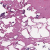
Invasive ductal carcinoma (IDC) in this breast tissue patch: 0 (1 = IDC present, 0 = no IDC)